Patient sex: M
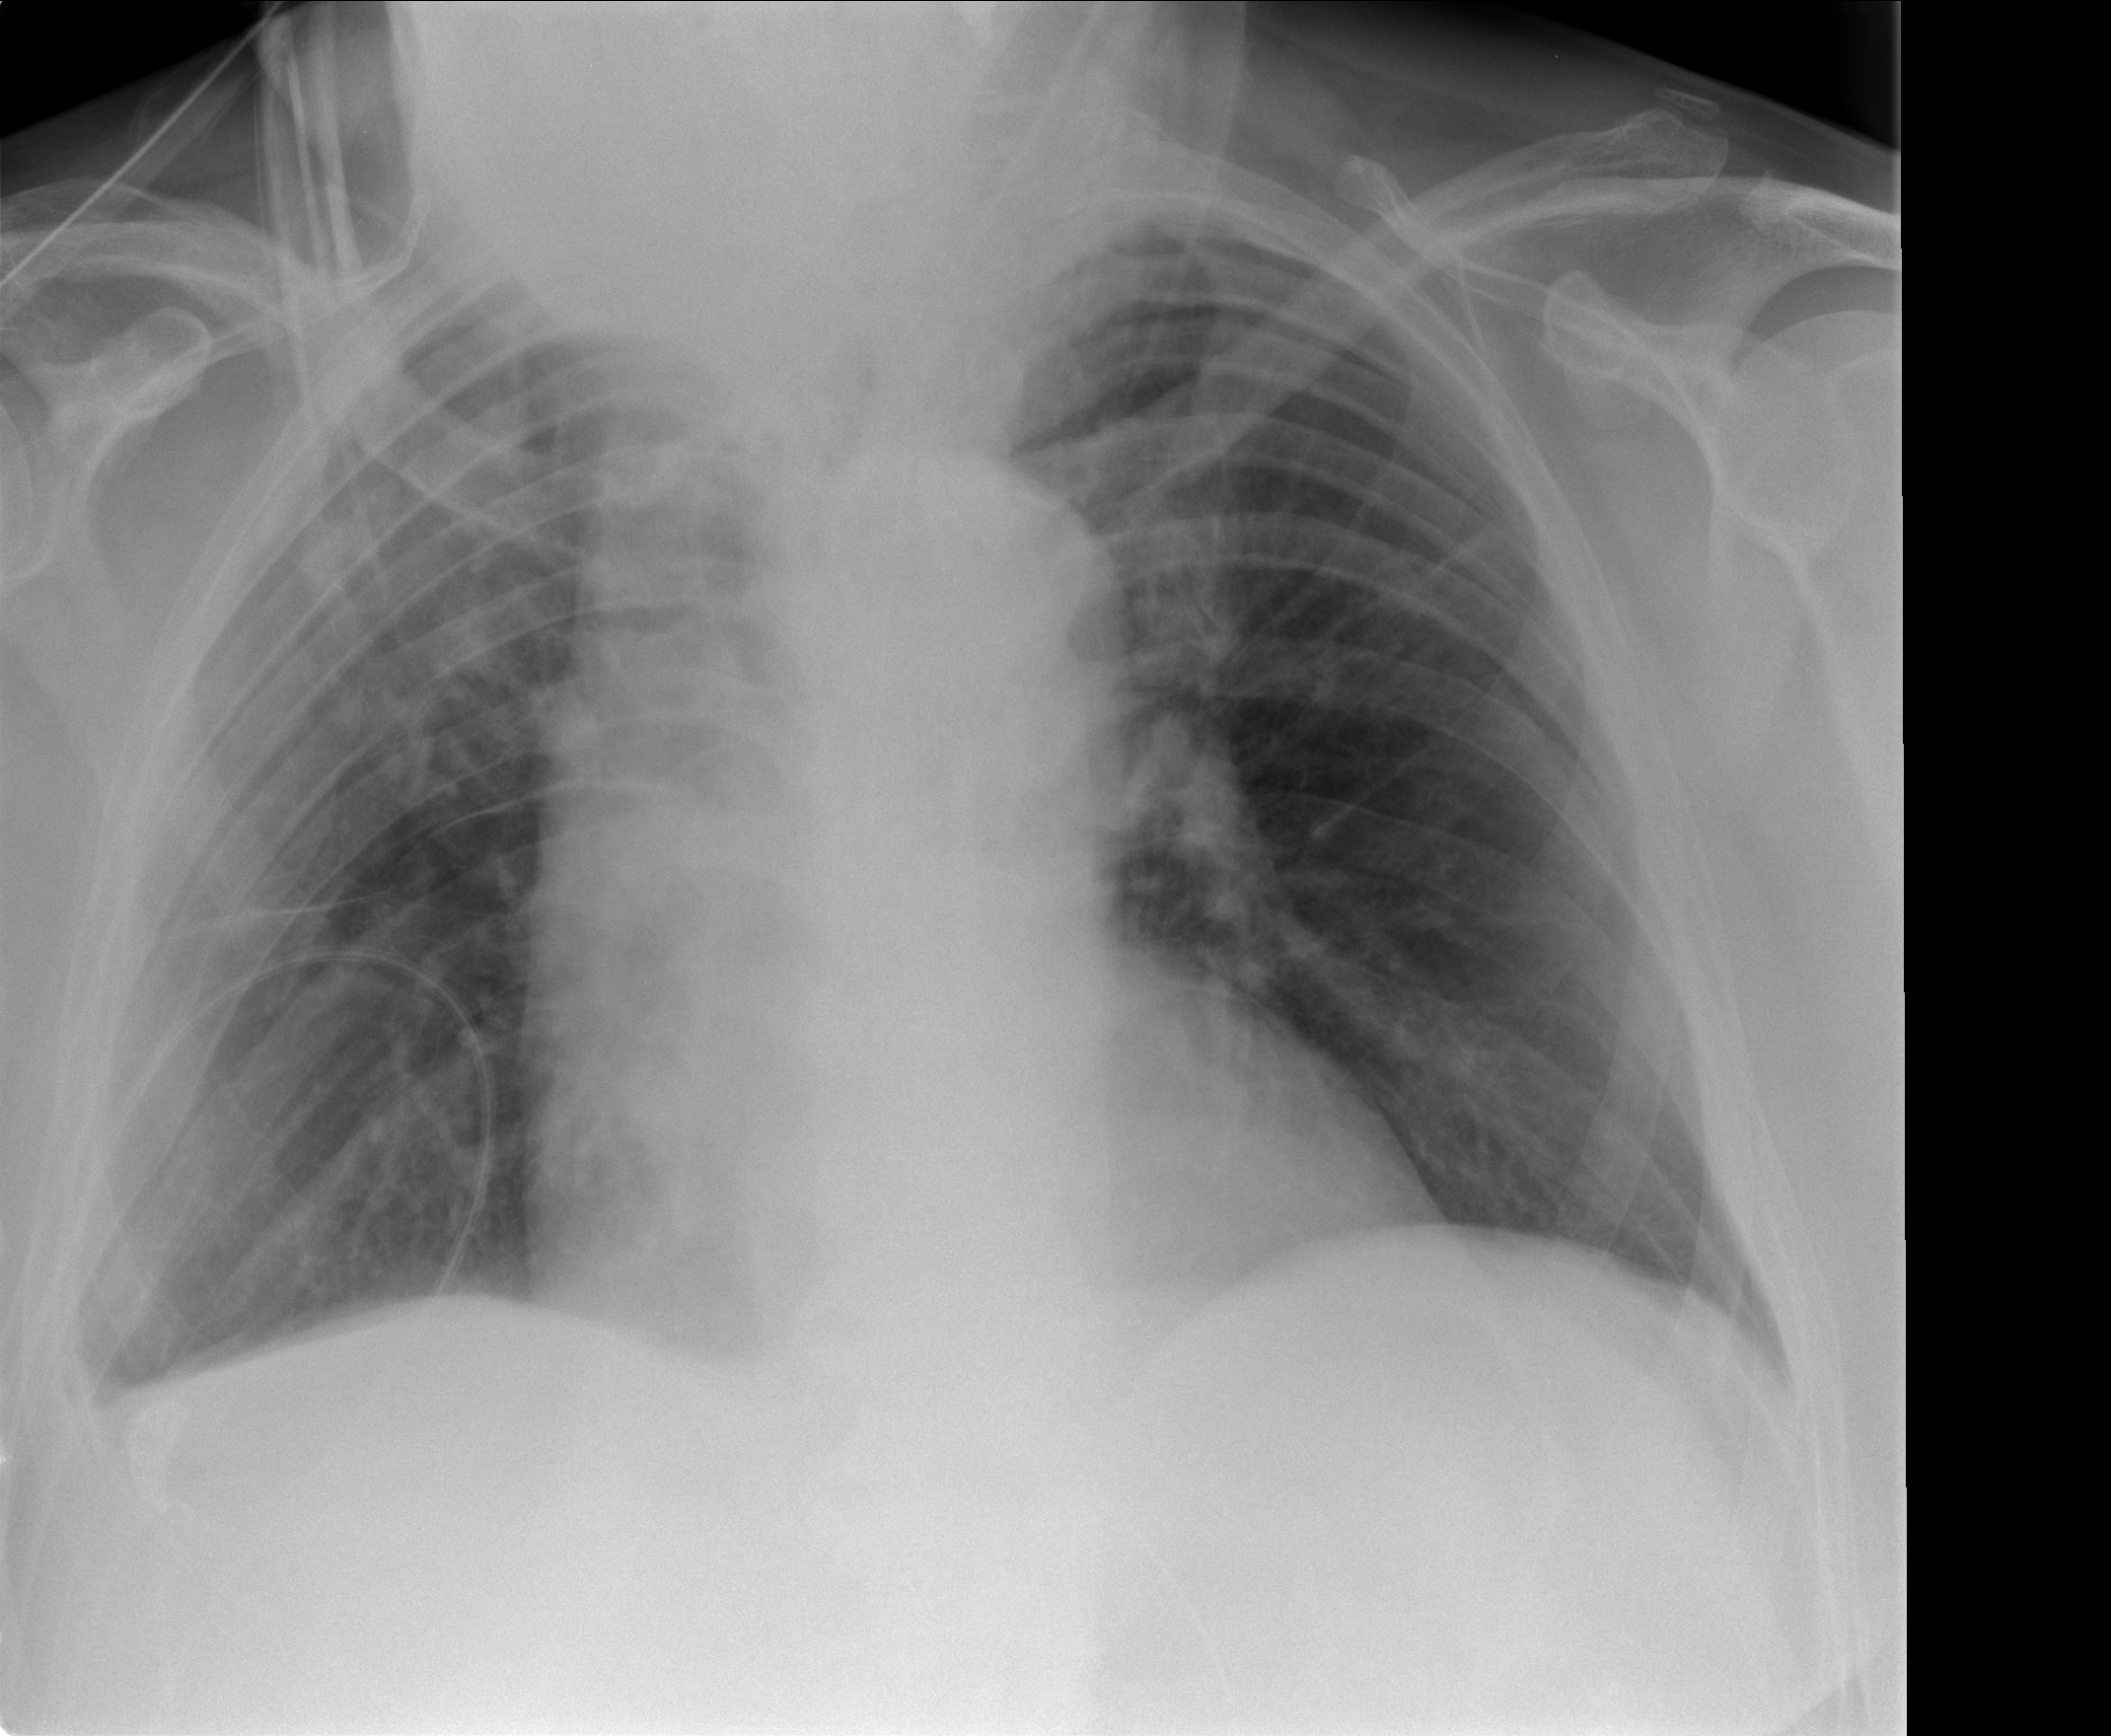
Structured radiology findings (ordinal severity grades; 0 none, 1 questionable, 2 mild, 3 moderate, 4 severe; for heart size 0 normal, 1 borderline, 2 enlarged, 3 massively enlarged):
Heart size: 0
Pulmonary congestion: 1
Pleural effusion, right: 2
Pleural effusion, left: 0
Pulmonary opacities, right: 0
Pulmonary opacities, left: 0
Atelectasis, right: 2
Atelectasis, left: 0